Question: I created two rulers - one vertical and one horizontal:

Now in the vertical ruler, is 'size' of the text visually larger(aprox. 5-6 pixels longer).
Why?
Relevant code:
'''
LOGFONT Lf = {0};
Lf.lfHeight = 12;
lstrcpyW(Lf.lfFaceName, L"Arial");
if (!g_pGRI->bHorizontal)
{
Lf.lfEscapement = 900; // <----For vertical ruler!
}
g_pGRI->hfRuler = CreateFontIndirectW(&Lf);
SelectFont(g_pGRI->hdRuler, g_pGRI->hfRuler);
'''
'''
SetTextColor(g_pGRI->hdRuler, g_pGRI->cBorder);
SetBkColor(g_pGRI->hdRuler, g_pGRI->cBackground);
SetTextAlign(g_pGRI->hdRuler, TA_CENTER);
#define INCREMENT 10
WCHAR wText[16] = {0};
if (g_pGRI->bHorizontal)
{
INT ixTicks = RECTWIDTH(g_pGRI->rRuler) / INCREMENT;
for (INT ix = 0; ix < ixTicks + 1; ix++)
{
MoveToEx(g_pGRI->hdRuler, INCREMENT * ix, 0, NULL);
if (ix % INCREMENT == 0)
{
//This is major tick.
LineTo(g_pGRI->hdRuler, INCREMENT * ix, g_pGRI->lMajor);
wsprintfW(wText, L"%d", INCREMENT * ix);
TextOutW(g_pGRI->hdRuler, INCREMENT * ix + 1, g_pGRI->lMajor + 1, wText, CHARACTERCOUNT(wText));
}
else
{
//This is minor tick.
LineTo(g_pGRI->hdRuler, INCREMENT * ix, g_pGRI->lMinor);
}
}
}
else
{
INT iyTicks = RECTHEIGHT(g_pGRI->rRuler) / INCREMENT;
for (INT iy = 0; iy < iyTicks + 1; iy++)
{
MoveToEx(g_pGRI->hdRuler, 0, INCREMENT * iy, NULL);
if (iy % INCREMENT == 0)
{
//This is major tick.
LineTo(g_pGRI->hdRuler, g_pGRI->lMajor, INCREMENT * iy);
wsprintfW(wText, L"%d", INCREMENT * iy);
TextOutW(g_pGRI->hdRuler, g_pGRI->lMajor + 1, INCREMENT * iy + 1, wText, CHARACTERCOUNT(wText));
}
else
{
//This is minor tick.
LineTo(g_pGRI->hdRuler, g_pGRI->lMinor, INCREMENT * iy);
}
}
}
}
'''
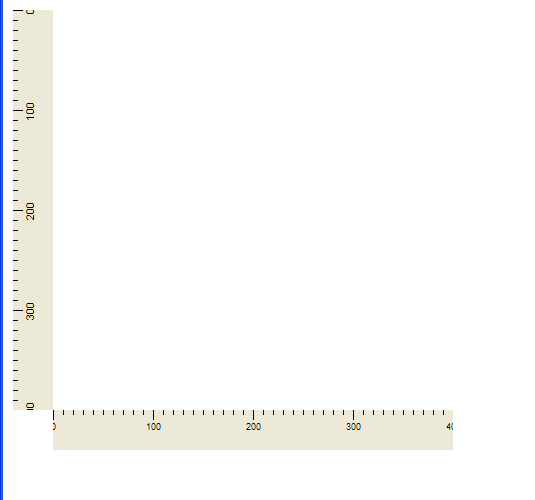
Answer: ## Background
There are several different schemes for rasterizing text in a legible way when the text is small relative to the size of a pixel. For example, if the stroke width is supposed to be 1.25 pixels wide, you either have to round it off to a whole number of pixels, use antialiasing, or use subpixel rendering (like ClearType). Rounding is usually controlled by "hints" built into the font by the font designer.
Hinting is the main reason why text width doesn't always scale exactly with the text height. For example, if, because of rounding, the left hump of a lowercase 'm' is a pixel wider than the right one, a hint might tell the renderer to round the width up to make the letter symmetric. The result is that the character is a tad wider relative to its height than the ideal character.
## This issue
What's likely happening here is that when GDI renders the string horizontally, each subsequent character may start at a fractional position, which is simulated by antialiasing or subpixel (ClearType) rendering. But, when rendering vertically, it appears that each subsequent character's starting position is rounded up to the next whole pixel, which tends to make the vertical text a couple pixels "longer" than its horizontal counterpart. Effectively, the kerning is always rounded up to the next whole pixel.
It's likely that more effort was put into the common case of horizontal text rendering, making it easier to read (and possibly faster to render). The general case of rendering at any other angle may have been implemented in a simpler manner, working glyph-by-glyph instead of with the entire string.
## Things to Try
If you want them to look that same, you'll probably have to make a small compromise in the visual quality of the horizontal labels. Here are a few things I can think of to try:
1. Render the labels with regular antialiasing instead of ClearType subpixel rendering. (You can do this by setting the lfQuality field in the LOGFONT.) You would then draw the horizontal labels in the normal manner. For the vertical labels, draw them to an offscreen buffer horizontally, rotate it, and then blit the buffer to the screen. This gives you labels that look identical. The reason I suggest regular antialiasing is that it's invariant to the rotation. ClearType rendering had an inherent orientation and thus cannot be rotated without creating fringing. I've used this approach for graph labels with good results.
2. Render the horizontal labels character by character, rounding the starting point up to the next whole pixel. This should make the horizontal labels look like the vertical ones. Typographically, they won't look as good, but for small labels like this, it's probably less distracting than having the horizontal and vertical labels visually mismatched.
3. Another answer suggested rendering the horizontal labels with a very small, but non-zero, escapement and orientation, forcing those to go through the same rendering pipeline as the vertical labels. This may be the easiest solution for short labels like yours. If you had to handle longer strings of text, I'd suggest one of the first two methods.